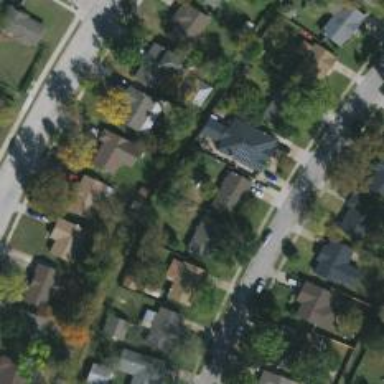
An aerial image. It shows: Alley classified as service road.